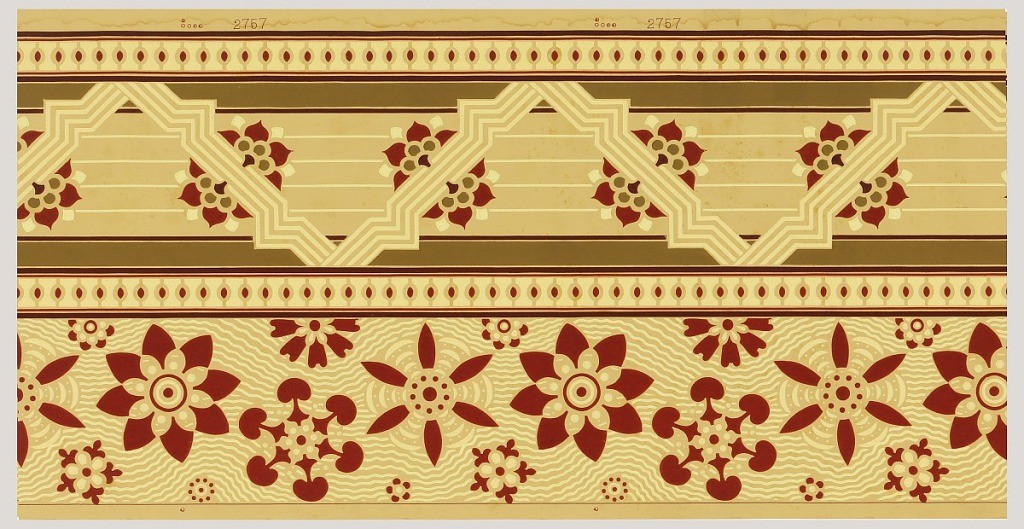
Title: Border
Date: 1875–1906
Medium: Block-printed
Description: Wallpaper roll.
Red and gold on mustard.